Question: I got a problem with texture coordinates. First I would like to describe what I want to do then I will ask the question.
I want to have a mesh that has more textures using only one big texture. The big texture merges all textures the mesh is using in it. I made a routine that merges textures, that is no problem, but I still have to modify the texture coordinates, so the mesh that now uses only one texture instead of many has everything placed well.
See the picture:

On the upper left corner I got one of the textures (let's call it A) I merged into a big texture, the right one (B). A's top left is 0,0 and bottom right is 1,1. For easy use let's say that B.width = A.width * 2 and so for the height too. So on B the mini texture (M what is the A originally) bottom-right should be 0.5,0.5.
I got no problems understanding these so far and I hope I understood it ok. But the problem here is, that there are texture coordinates that are:
- -
on the original A. What should these be on M?
Let's say, A has -0.1,0 - is that -0.05,0 on M inside B?
What about those numbers that are outside 0..1 region? Is -3.2,0 on A -1.6 or -3.1 on B? So I clip of the part that is %1 and divide by 2 (because I stated above that width is double) or should I divide the whole number by 2? As far I understand so far, numbers outside this region are about mirroring the texture. How do I manage this, so the output does not contain the orange texture from B?
If my question is not clear enough (I am not much skilled in English), please ask and I will edit/answer, just help me clear my confusion :)
Thanks in advance:
Peter
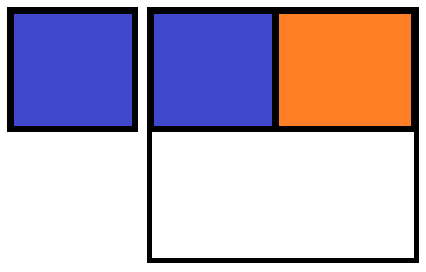
Answer: A single texture has coordinates in [0-1,0-1] range
The new texture has coordinates in [0-1,0-1] range
In your new texture composed by four single textures, your algoritm has to translate texture coordinates this way.
- -